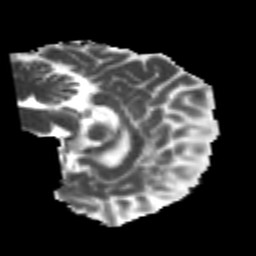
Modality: MD
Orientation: sagittal
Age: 22
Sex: male
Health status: healthy
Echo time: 0.074 s